Question: I have three tables. The third table has foreign keys to the first two. Please see the attached screenshot for reference.
I want to select rows from Medicines based on category_ID and in result of this query I also want to show Comp_Name and category_Name of the resulted rows.
[]
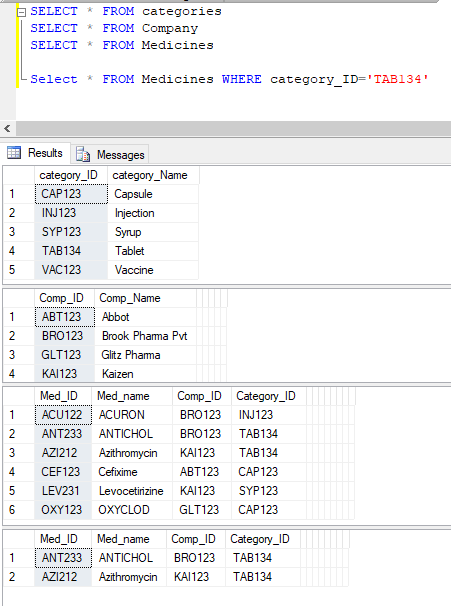
Answer: Below is query for you, you need to use INNER JOIN
'''
select Comp_Name, Category_Name
from Medicines as m
inner join Categories as c on c.Category_ID = m.Category_ID
inner join Company as co on co.Comp_ID = m.Comp_ID
'''
just add your WHERE clause...
'''
where m.Category_ID = 'your category id'
'''